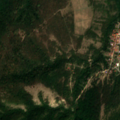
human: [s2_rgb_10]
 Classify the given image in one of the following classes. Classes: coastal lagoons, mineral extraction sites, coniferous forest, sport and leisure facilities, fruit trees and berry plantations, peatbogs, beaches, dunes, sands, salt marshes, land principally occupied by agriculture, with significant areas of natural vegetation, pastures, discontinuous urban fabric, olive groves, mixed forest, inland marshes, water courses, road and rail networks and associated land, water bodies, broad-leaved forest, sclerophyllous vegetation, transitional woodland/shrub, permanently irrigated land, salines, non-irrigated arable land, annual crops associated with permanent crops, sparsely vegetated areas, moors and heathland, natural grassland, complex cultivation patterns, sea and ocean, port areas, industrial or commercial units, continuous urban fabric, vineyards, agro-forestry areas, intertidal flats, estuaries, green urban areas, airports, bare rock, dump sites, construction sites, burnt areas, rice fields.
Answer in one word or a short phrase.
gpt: land principally occupied by agriculture, with significant areas of natural vegetation, broad-leaved forest, transitional woodland/shrub